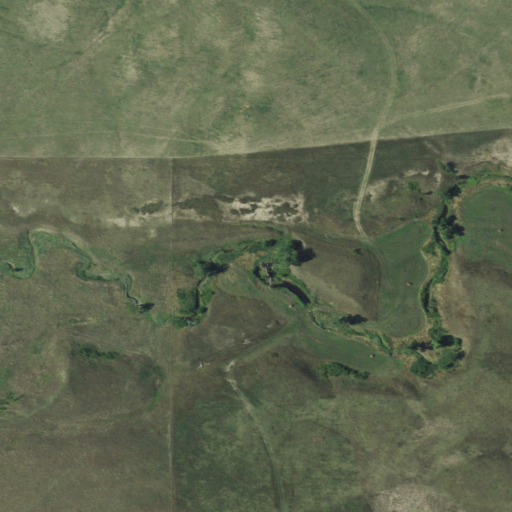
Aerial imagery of valley in South Dakota named Kerrington Draw containing only grassland